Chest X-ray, PA view. Patient: 32 years old, sex F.
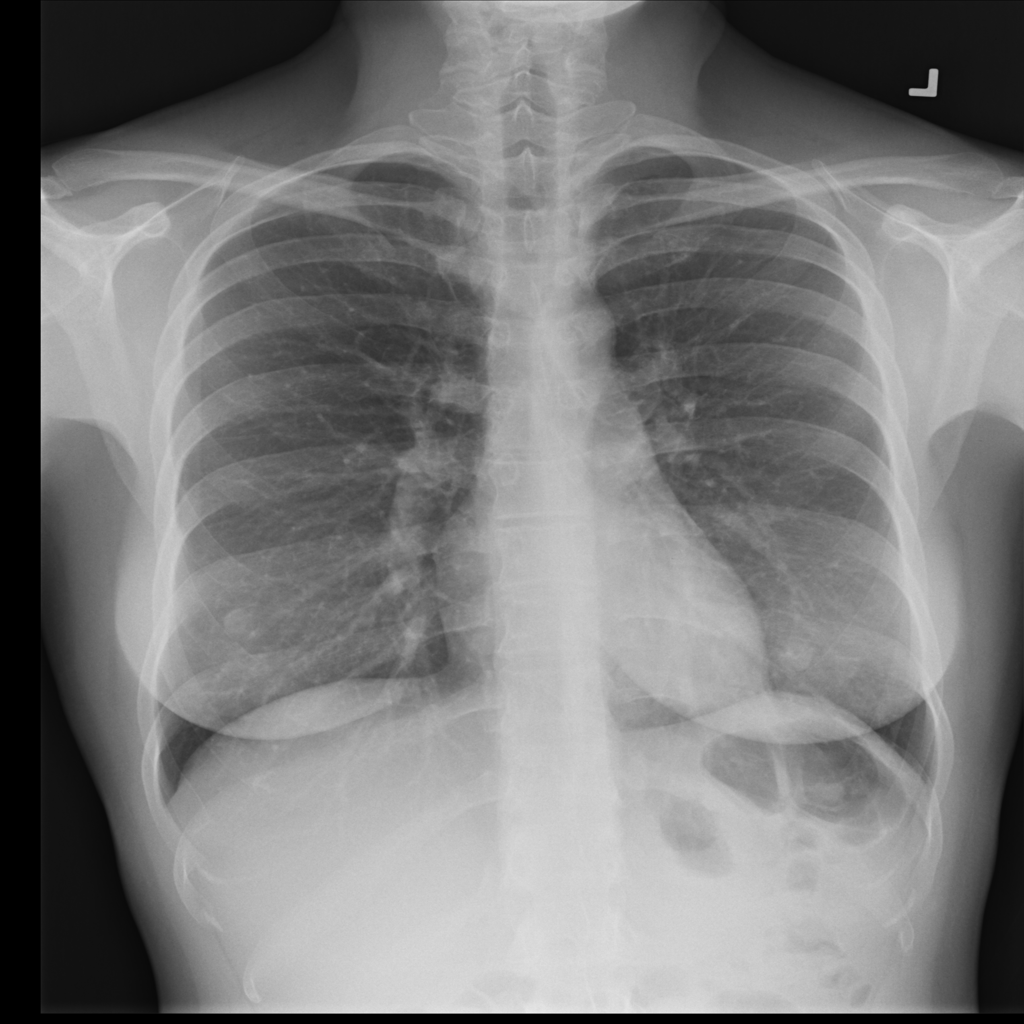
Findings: No Finding